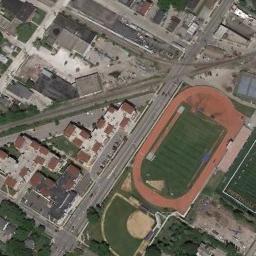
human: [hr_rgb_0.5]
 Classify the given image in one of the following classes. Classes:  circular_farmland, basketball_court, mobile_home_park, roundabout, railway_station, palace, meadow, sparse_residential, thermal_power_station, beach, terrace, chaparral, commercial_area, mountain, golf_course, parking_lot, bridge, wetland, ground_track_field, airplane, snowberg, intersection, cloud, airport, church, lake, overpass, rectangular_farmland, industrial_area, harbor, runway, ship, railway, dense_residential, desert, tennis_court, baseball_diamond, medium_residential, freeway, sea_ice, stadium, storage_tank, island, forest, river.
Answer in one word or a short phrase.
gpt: ground_track_field